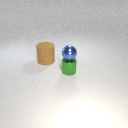
small blue metal sphere above small green metal cylinder